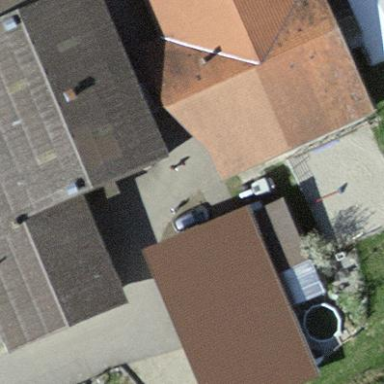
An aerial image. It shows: Garage.